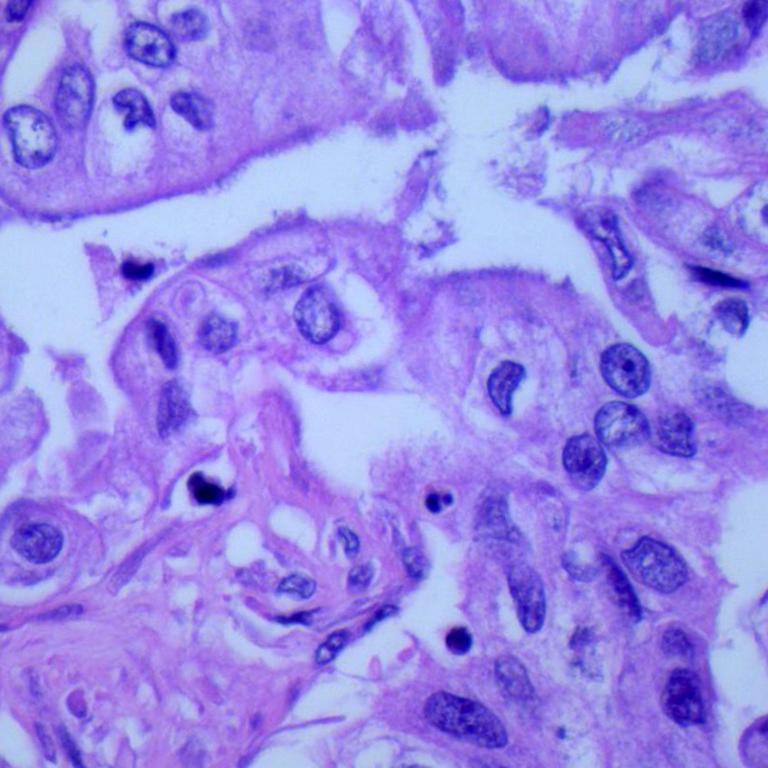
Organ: lung
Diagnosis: adenocarcinomas